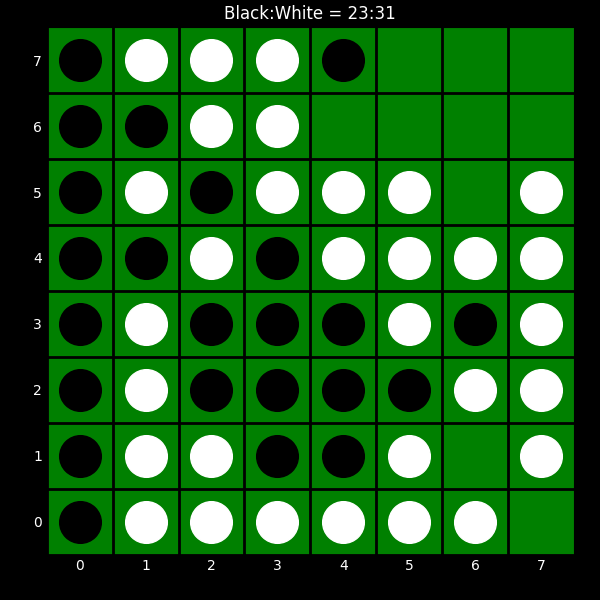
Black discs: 23
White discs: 31